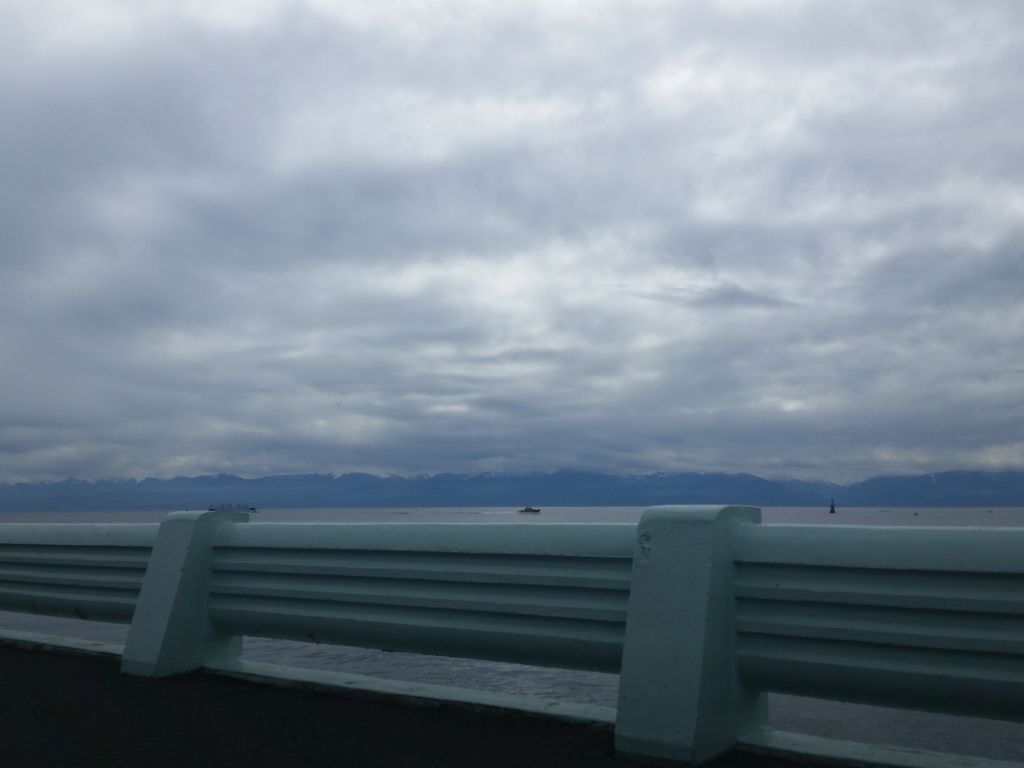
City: victoria